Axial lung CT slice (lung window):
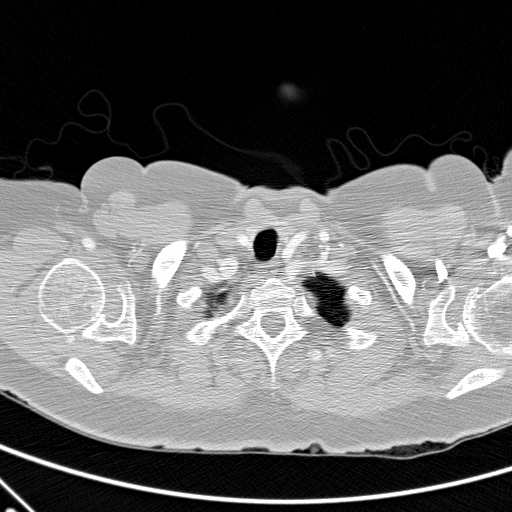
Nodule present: no